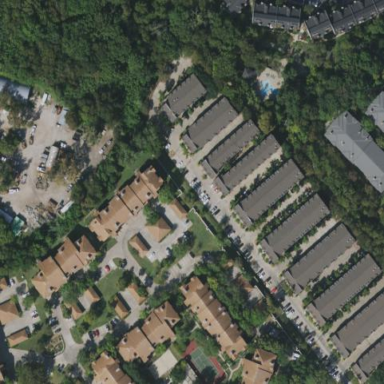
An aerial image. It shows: Residential area with apartments.